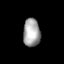
Tissue: lung
Cell type: Epithelial cells
Senescence score: 0.1231
Nuclear area (px): 464
Mean DAPI intensity: 165.769